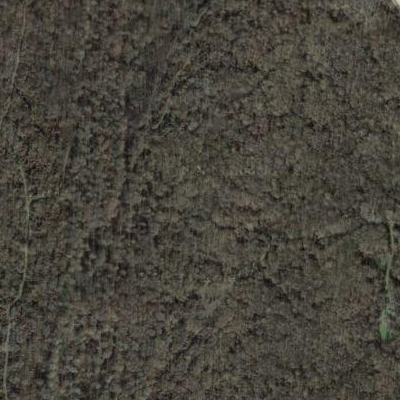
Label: eForest